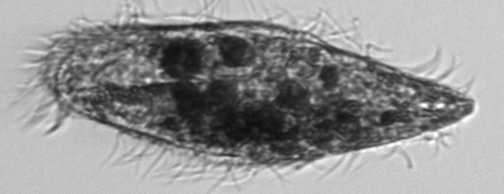
Label: Euplotes_morphotype1